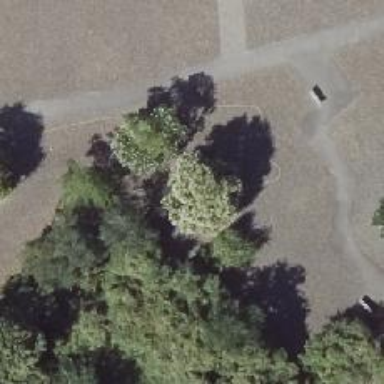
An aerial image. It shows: Urban tree with broadleaved deciduous leaves.